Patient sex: F
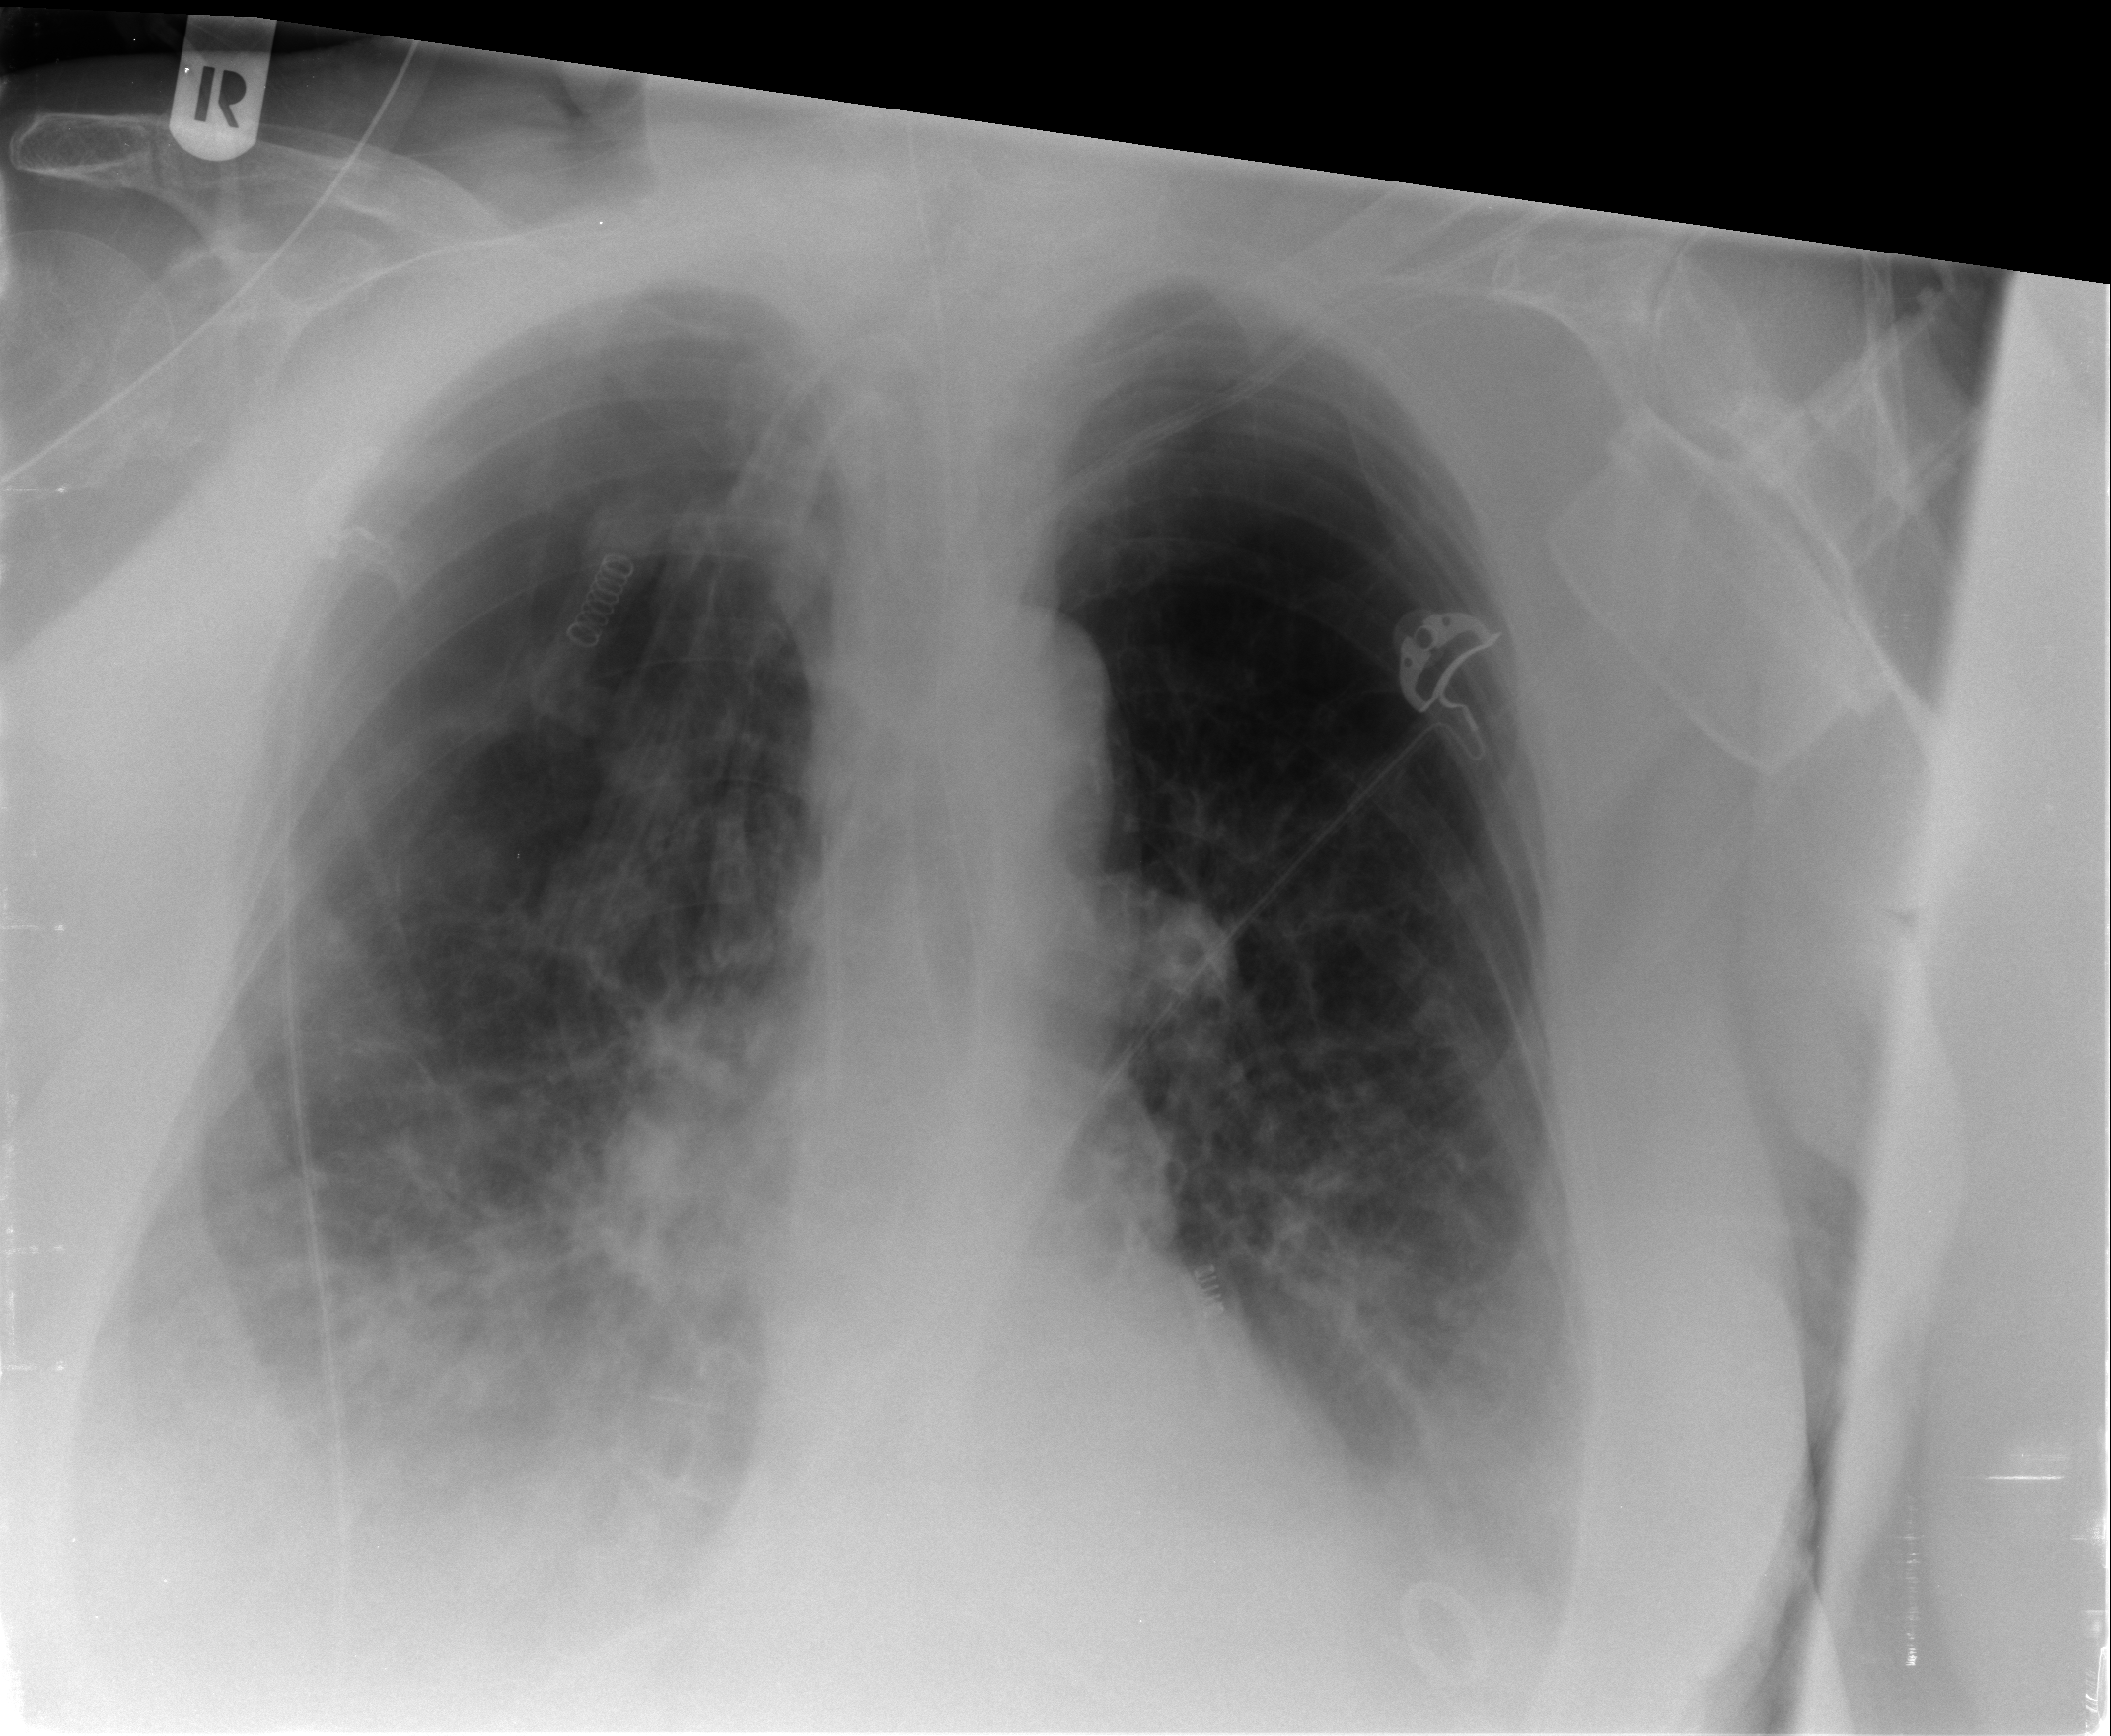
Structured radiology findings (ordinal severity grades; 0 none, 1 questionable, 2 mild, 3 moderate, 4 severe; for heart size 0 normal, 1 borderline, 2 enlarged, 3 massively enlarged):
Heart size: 0
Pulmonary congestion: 2
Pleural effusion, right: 2
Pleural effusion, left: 2
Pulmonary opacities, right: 3
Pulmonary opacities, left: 0
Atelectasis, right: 3
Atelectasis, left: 2